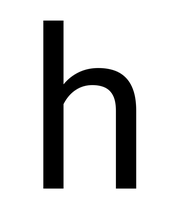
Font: Roboto_Regular